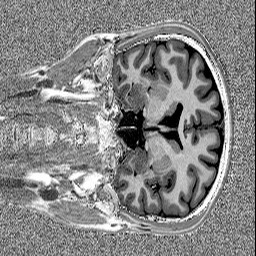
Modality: MP2RAGE
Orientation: coronal
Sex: male